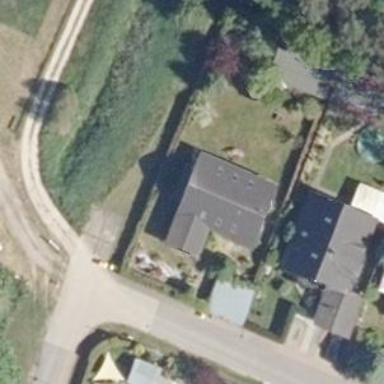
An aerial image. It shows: Simple house.